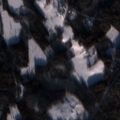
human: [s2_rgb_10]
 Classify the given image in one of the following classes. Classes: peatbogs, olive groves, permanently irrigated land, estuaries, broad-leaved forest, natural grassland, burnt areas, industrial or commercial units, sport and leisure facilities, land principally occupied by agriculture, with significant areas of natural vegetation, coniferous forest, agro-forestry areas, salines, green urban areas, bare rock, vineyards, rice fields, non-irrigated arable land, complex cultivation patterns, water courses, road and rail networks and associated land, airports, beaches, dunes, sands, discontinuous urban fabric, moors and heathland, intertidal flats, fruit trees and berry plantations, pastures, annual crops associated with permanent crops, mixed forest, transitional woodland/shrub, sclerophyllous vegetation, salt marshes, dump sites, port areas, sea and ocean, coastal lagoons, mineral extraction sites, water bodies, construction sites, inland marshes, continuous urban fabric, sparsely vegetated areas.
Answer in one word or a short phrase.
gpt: non-irrigated arable land, coniferous forest, mixed forest, water bodies